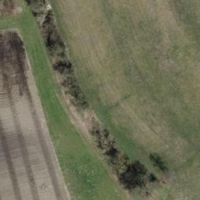
EUNIS habitat code: 23
Species observed at this site:
Cirsium arvense
Ruspolia nitidula
Roeseliana roeselii